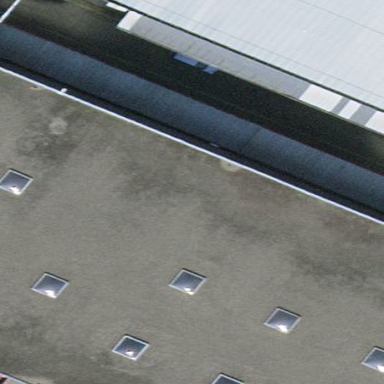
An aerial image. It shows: View of roof of building.